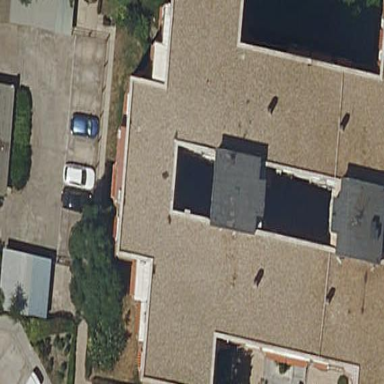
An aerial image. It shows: Image showing building with apartments.